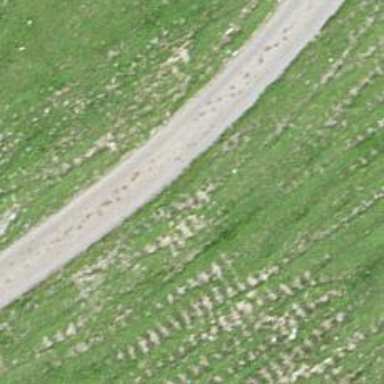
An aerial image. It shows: Well-maintained asphalt track suitable for classic hiking.